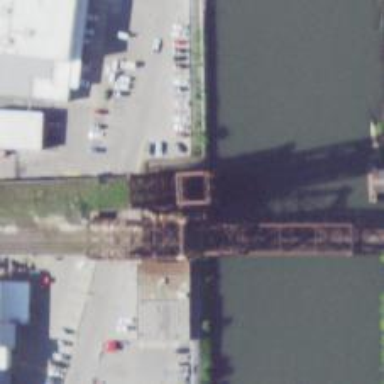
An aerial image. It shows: Abandoned railroad bridge.